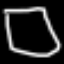
Label: square